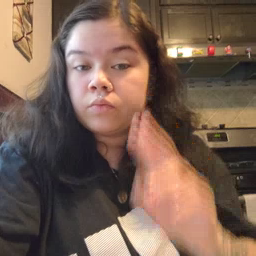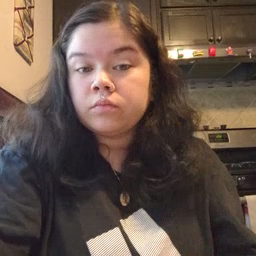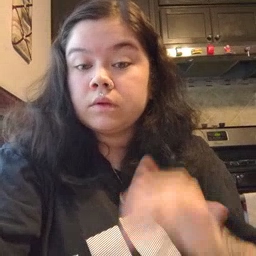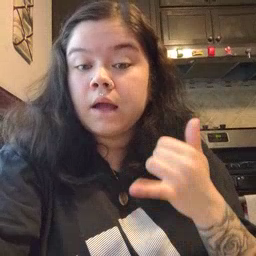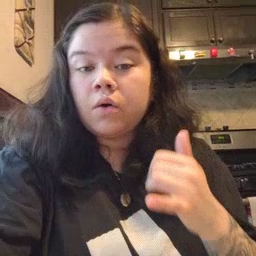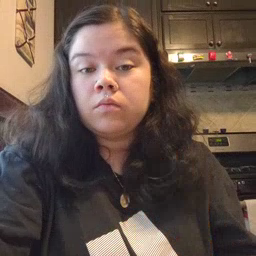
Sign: yellow